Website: home-depot
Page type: cart
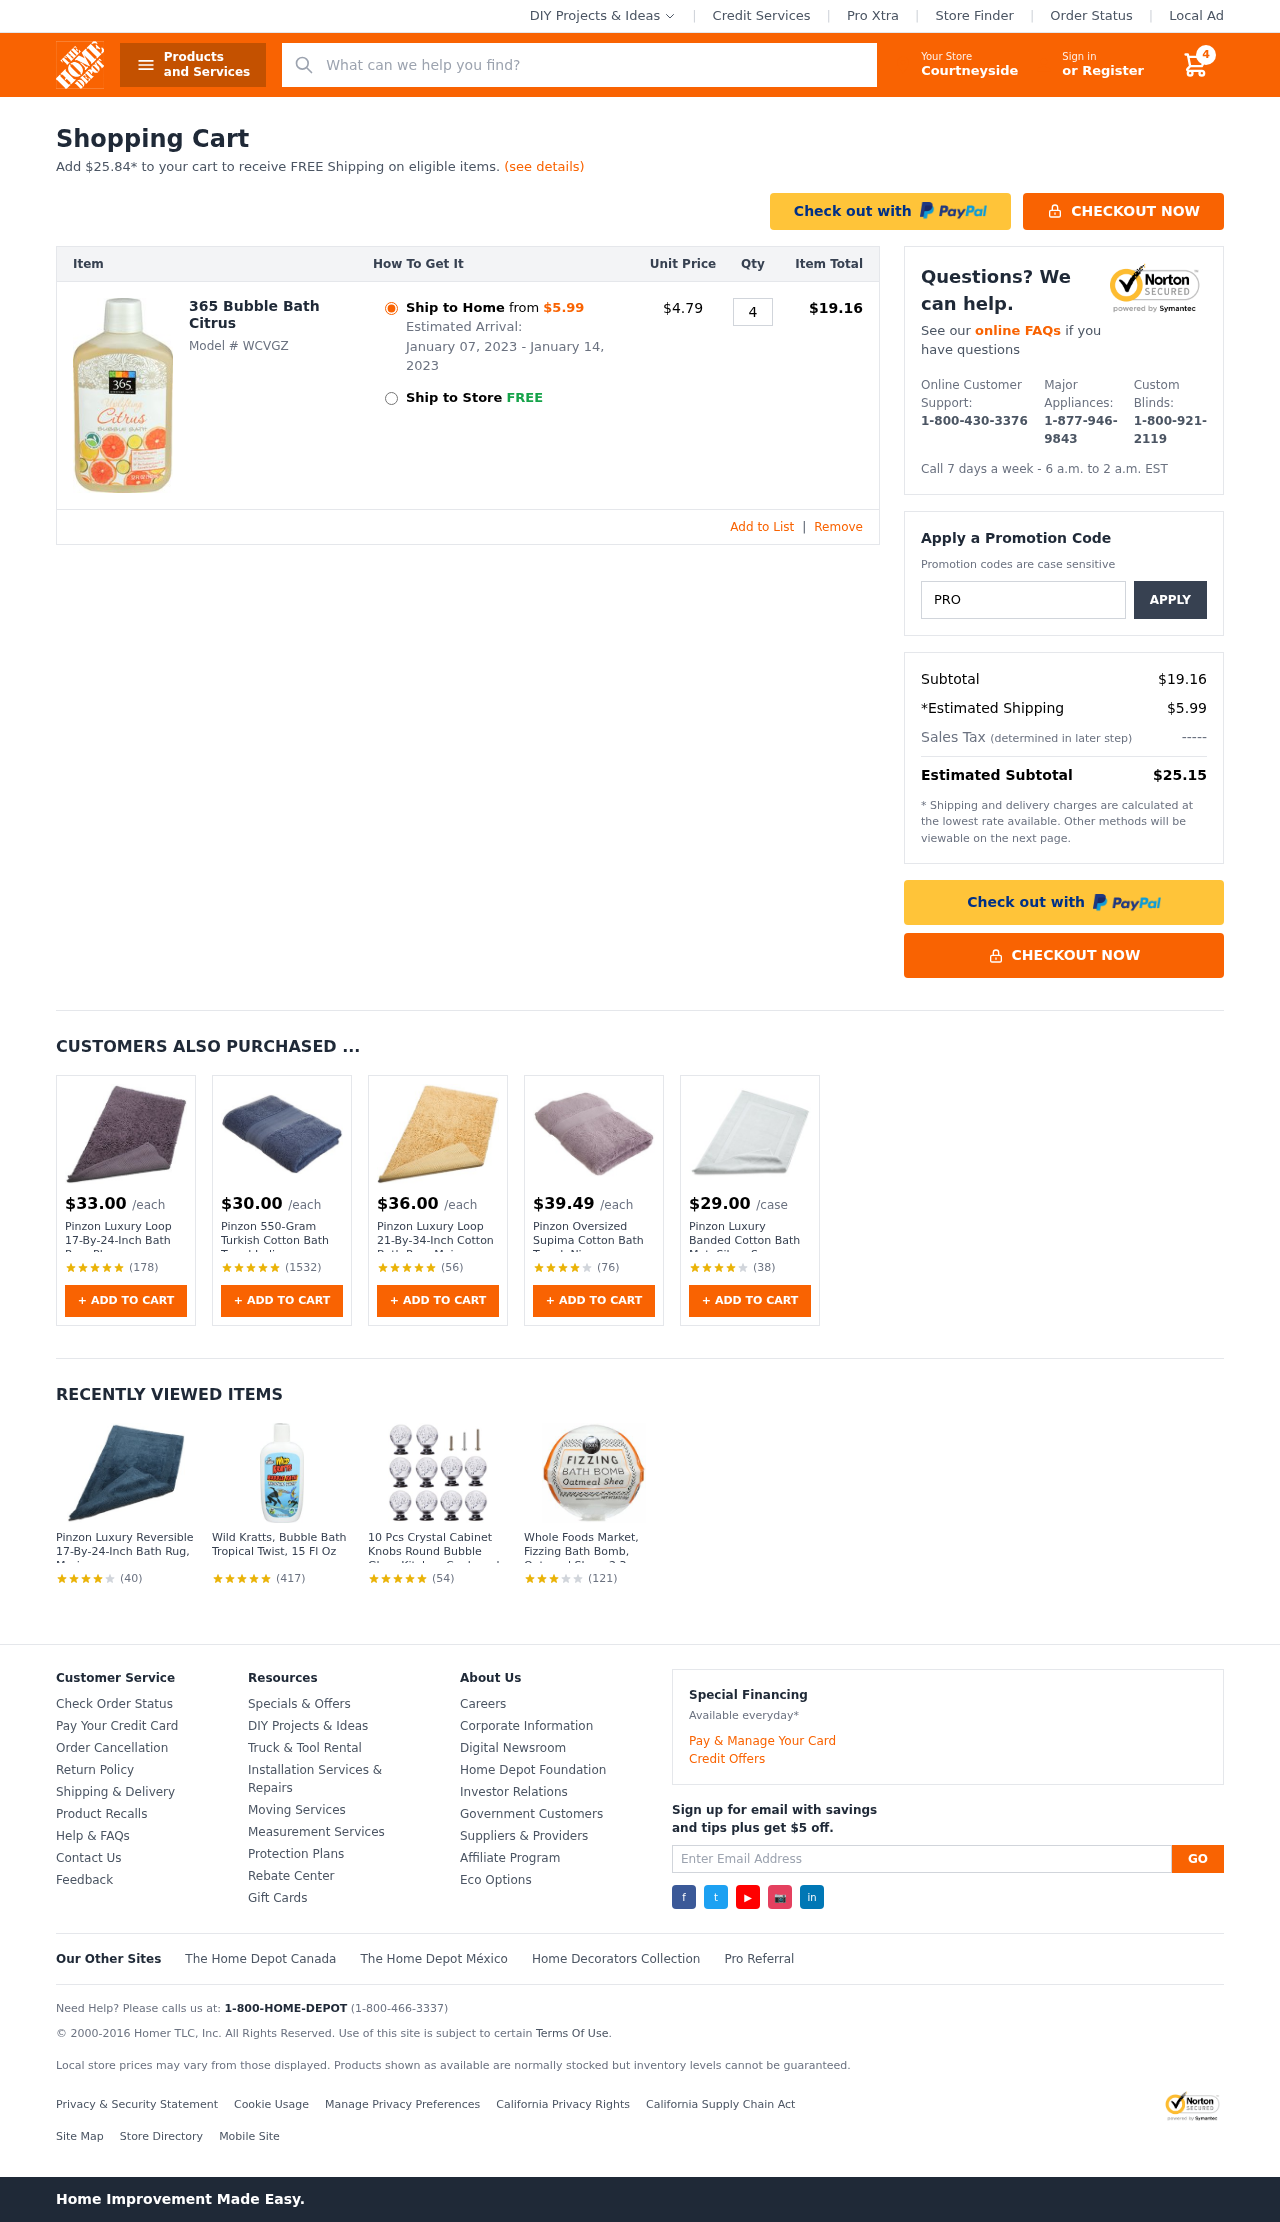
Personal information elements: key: PII_CITY
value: Courtneyside
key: PII_PROMO_CODE
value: PROMO20PA
Product elements: key: PRODUCT1_NAME
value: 365 Bubble Bath Citrus
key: PRODUCT1_PRICE
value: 4.79
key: PRODUCT1_QUANTITY
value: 4
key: PRODUCT2_PRICE
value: $33.00
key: PRODUCT2_NAME
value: Pinzon Luxury Loop 17-By-24-Inch Bath Rug, Plum
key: PRODUCT2_NUM_RATINGS
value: (178)
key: PRODUCT3_PRICE
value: $30.00
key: PRODUCT3_NAME
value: Pinzon 550-Gram Turkish Cotton Bath Towel Indigo
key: PRODUCT3_NUM_RATINGS
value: (1532)
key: PRODUCT4_PRICE
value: $36.00
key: PRODUCT4_NAME
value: Pinzon Luxury Loop 21-By-34-Inch Cotton Bath Rug, Maize
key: PRODUCT4_NUM_RATINGS
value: (56)
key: PRODUCT5_PRICE
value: $39.49
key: PRODUCT5_NAME
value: Pinzon Oversized Supima Cotton Bath Towel, Nirvana
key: PRODUCT5_NUM_RATINGS
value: (76)
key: PRODUCT6_PRICE
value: $29.00
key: PRODUCT6_NAME
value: Pinzon Luxury Banded Cotton Bath Mat, Silver Sage
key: PRODUCT6_NUM_RATINGS
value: (38)
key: PRODUCT7_NAME
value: Pinzon Luxury Reversible 17-By-24-Inch Bath Rug, Marine
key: PRODUCT7_NUM_RATINGS
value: (40)
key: PRODUCT8_NAME
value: Wild Kratts, Bubble Bath Tropical Twist, 15 Fl Oz
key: PRODUCT8_NUM_RATINGS
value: (417)
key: PRODUCT9_NAME
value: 10 Pcs Crystal Cabinet Knobs Round Bubble Glass Kitchen Cupboard Drawer Dresser Bookcase Pull Handle
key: PRODUCT9_NUM_RATINGS
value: (54)
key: PRODUCT10_NAME
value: Whole Foods Market, Fizzing Bath Bomb, Oatmeal Shea, 2.3 oz
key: PRODUCT10_NUM_RATINGS
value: (121)
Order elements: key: ORDER_NUM_ITEMS
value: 4
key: AMOUNT_TO_FREE_SHIPPING
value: $25.84
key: ORDER_SHIPPING_DATE
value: January 07, 2023
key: ORDER_DELIVERY_DATE
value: January 14, 2023
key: ORDER_ITEM_TOTAL
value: $19.16
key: ORDER_SUBTOTAL
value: $19.16
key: ORDER_SHIPPING_COST
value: $5.99
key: ORDER_TOTAL
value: $25.15
Search elements: key: HEADER_SEARCH
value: What can we help you find?